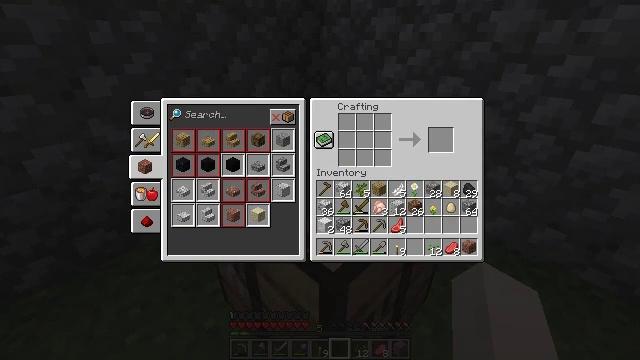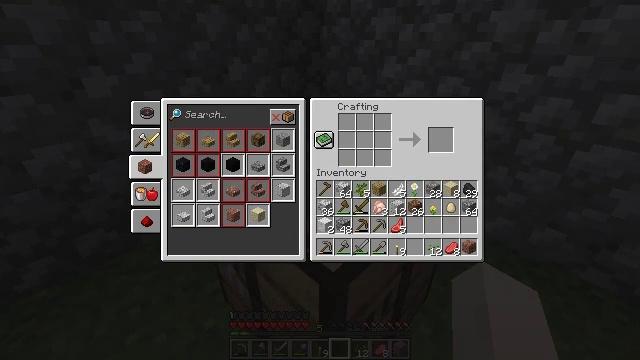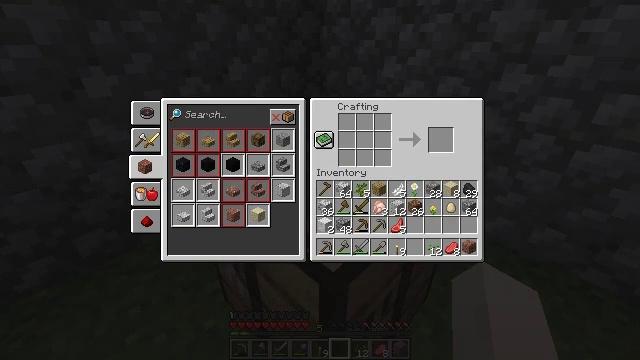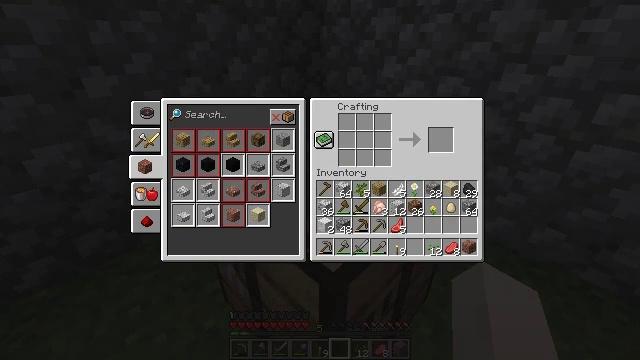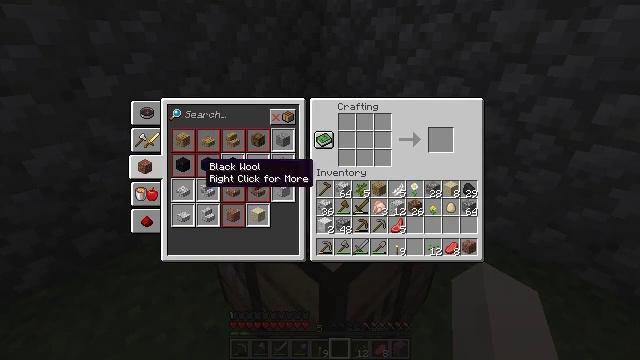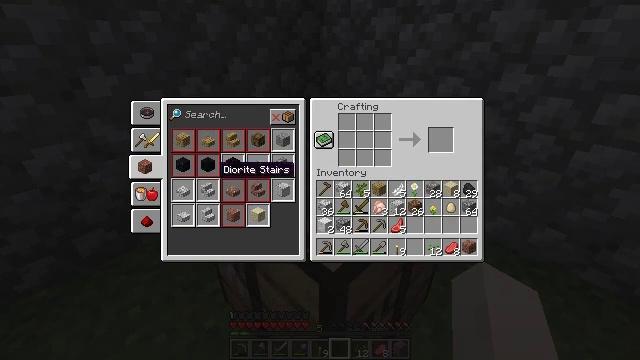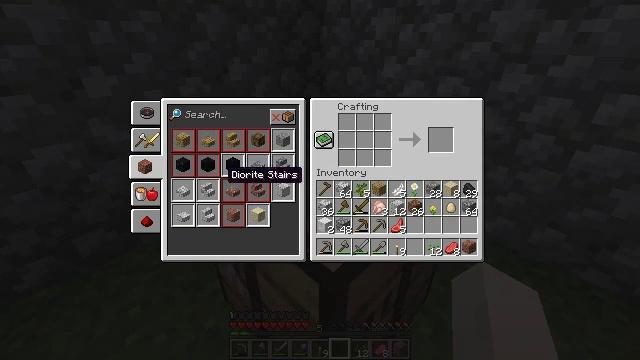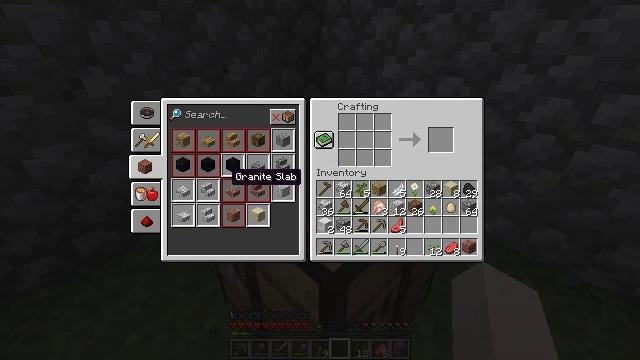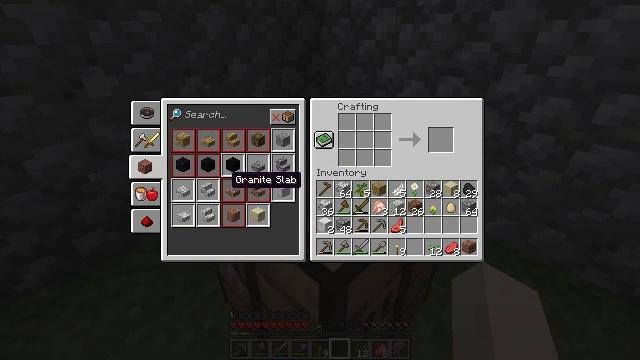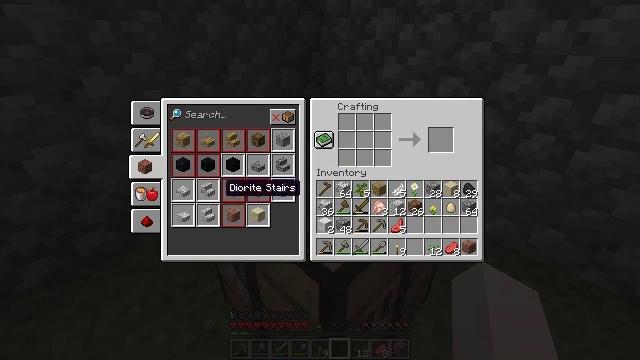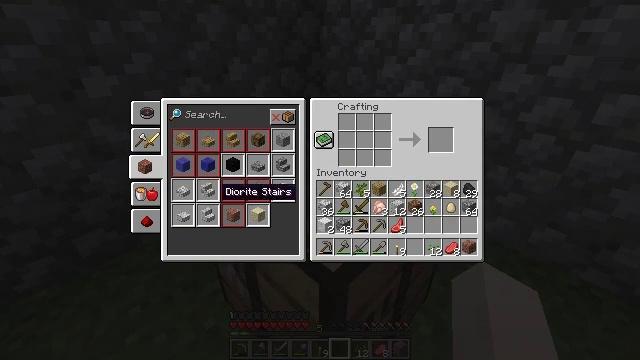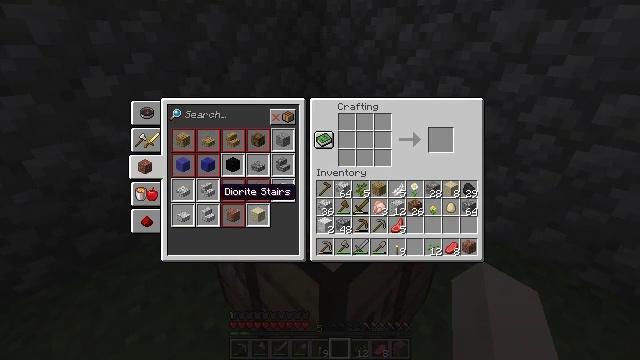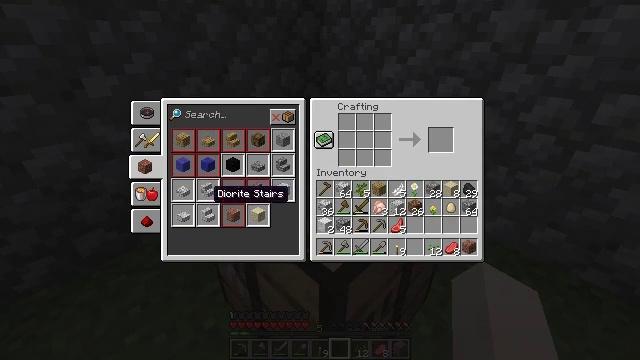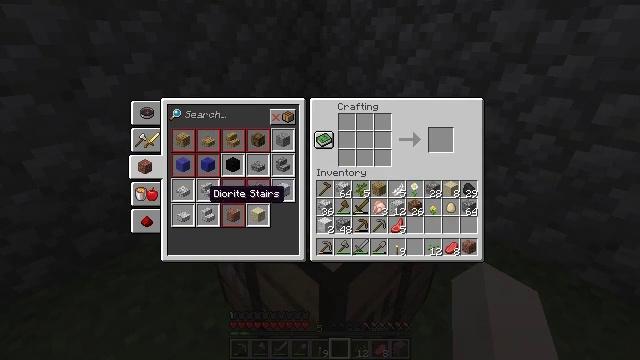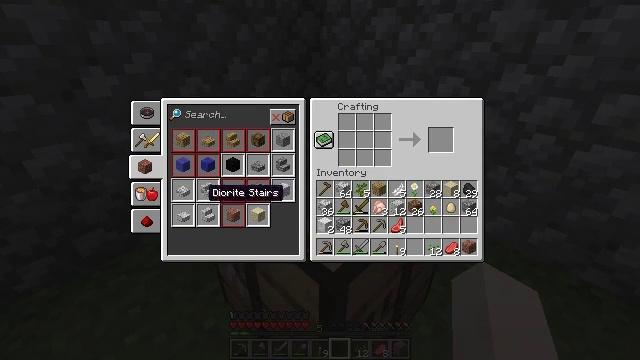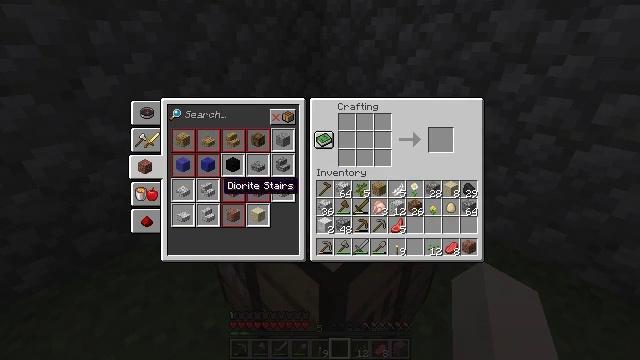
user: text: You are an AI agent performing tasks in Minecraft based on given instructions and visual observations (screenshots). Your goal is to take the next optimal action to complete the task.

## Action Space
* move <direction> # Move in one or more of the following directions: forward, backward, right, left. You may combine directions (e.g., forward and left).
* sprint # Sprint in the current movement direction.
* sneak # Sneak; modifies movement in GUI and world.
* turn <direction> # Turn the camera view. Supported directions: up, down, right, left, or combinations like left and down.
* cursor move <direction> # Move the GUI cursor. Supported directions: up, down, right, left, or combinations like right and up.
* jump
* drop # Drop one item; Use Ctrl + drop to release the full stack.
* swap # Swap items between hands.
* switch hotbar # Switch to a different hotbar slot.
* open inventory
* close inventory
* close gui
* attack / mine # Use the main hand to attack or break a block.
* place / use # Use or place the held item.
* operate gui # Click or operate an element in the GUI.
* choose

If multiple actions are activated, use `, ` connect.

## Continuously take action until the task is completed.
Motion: motion action
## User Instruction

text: Make andesite by combining resources.
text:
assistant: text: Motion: no_op
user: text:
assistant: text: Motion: no_op
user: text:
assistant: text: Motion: cursor move right
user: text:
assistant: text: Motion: cursor move right
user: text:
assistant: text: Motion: cursor move right
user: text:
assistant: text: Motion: cursor move right
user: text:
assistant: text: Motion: no_op
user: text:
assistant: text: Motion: no_op
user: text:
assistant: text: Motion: cursor move down
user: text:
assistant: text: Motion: no_op
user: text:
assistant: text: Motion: no_op
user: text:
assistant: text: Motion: cursor move left
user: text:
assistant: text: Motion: no_op
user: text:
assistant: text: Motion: no_op
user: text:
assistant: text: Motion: cursor move right and up
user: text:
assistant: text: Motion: cursor move right
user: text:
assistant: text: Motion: no_op
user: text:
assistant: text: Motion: cursor move right
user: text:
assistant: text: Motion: no_op
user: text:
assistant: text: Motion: no_op
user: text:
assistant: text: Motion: cursor move right
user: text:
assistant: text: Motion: no_op
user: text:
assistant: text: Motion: no_op
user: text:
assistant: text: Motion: no_op
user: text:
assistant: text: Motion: no_op
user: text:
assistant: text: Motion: no_op
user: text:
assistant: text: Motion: no_op
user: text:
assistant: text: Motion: no_op
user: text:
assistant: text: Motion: no_op
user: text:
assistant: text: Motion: no_op